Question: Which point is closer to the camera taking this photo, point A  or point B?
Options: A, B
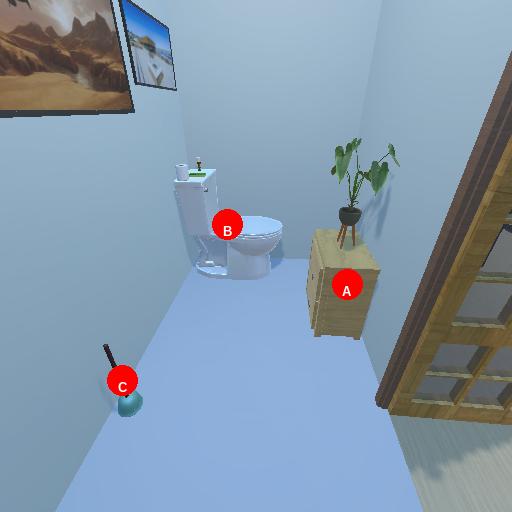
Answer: A